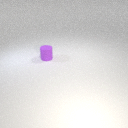
small purple rubber cylinder